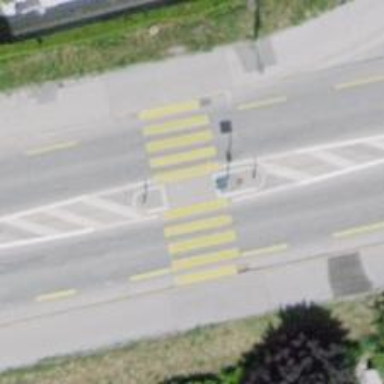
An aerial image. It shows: Marked footway crossing with pedestrian island.